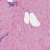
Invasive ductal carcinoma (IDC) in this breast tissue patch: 1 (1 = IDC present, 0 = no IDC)